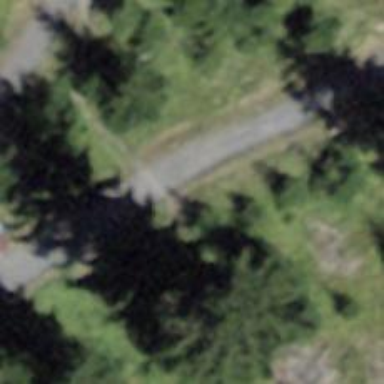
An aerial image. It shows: Bench.